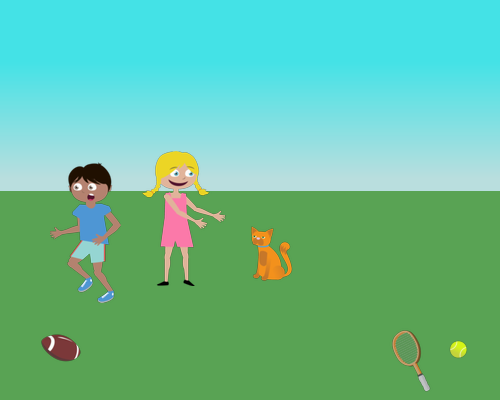
medium football towards bottom between left and center tennis racker lying left medium right corner tennis ball to right small kitten facing left exact center of grass medium boy to right running teeth showing facing left to kitten right medium girl smiling hands out facing right then  sorry girl on kitten left facing right boy on kitten right facing left can i